Question: I try to generate pdf file by puppetter. It works good for one page but when I try to generate multipage pdf document, I have a bug with page breaks. HTML template is used for generate below. Please, help me if you can. Pre condition for reproduce: fill first page on 100% height and add title for block below.
HTML template
'''
function getHTMLTemplate(
height = 'auto',
component = '<div></div>',
style = '<style></style>',
header = '<div></div>',
footer = '<div></div>',
) {
return '
<!DOCTYPE html>
<html>
<head>
<meta charset="utf-8" />
<meta http-equiv="X-UA-Compatible" content="IE=edge">
<title>HTML to PDF Example</title>
<meta name="viewport" content="width=device-width, initial-scale=1">
<style>
* {margin: 0; padding: 0; border-spacing: 0;}
.page {
width: 210mm;
height: ${height};
overflow: hidden;
background: transparent;
margin-top: -1px !important;
margin-bottom: -1px !important;
}
body>div {
width: 100%;
position: fixed;
}
body>div:first-child {
top: 0;
}
body>div:nth-child(2) {
bottom: 0;
}
@page {
size: 'A4';
margin: 0;
}
@media print {
thead {display: table-header-group;}
tfoot {display: table-footer-group;}
html, body {
width: 210mm;
height: 297mm;
}
tbody::after {
content: '';
display: block;
page-break-after: always;
page-break-inside: avoid;
page-break-before: avoid;
}
}
.block {
top: 0;
width: 210mm;
height: 40px;
position: absolute;
background: #092a4e;
z-index: 1;
}
</style>
</head>
<body>
<div class="block"></div>
${header}
${footer}
<table>
<thead>
<tr>
<td>
${header}
</td>
</tr>
</thead>
<tbody>
<tr>
<td>
<div class="page">
${component}
${style}
</div>
</td>
</tr>
</tbody>
<tfoot>
<tr>
<td>
${footer}
</td>
</tr>
</tfoot>
</table>
</body>
</html>
';
}
'''
Generate PDF
'''
const browser = await puppeteer.launch({ args: ['--no-sandbox', '--disable-setuid-sandbox'] });
const page = await browser.newPage();
await page.emulateMediaType('print');
await page.setContent(utils.getHTMLTemplate('calc(891mm - 82px)', component, sheet.getStyleTags(), template.header, template.footer));
const buffer = await page.pdf({
format: "A4",
margin: { top: 0, bottom: 0, right: 0, left: 0 },
printBackground: true,
});
'''
Bug

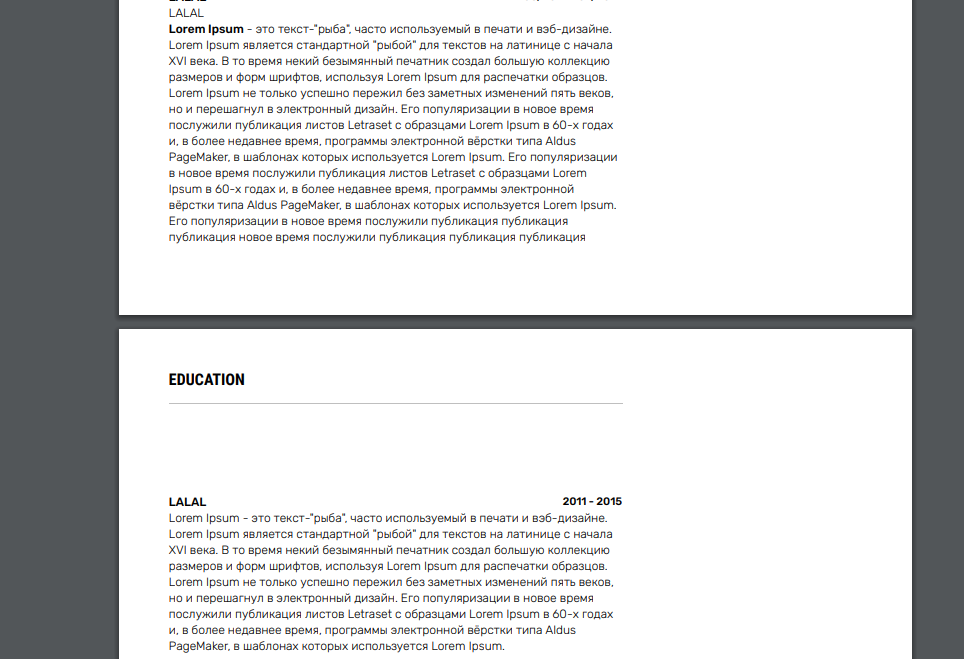
Answer: To avoid a div breaking into two pages, add a class (eg. "myDiv") to the div in html and include the below code in page CSS.
'''
@media print {
.myDiv {
break-inside: avoid;
}
}
'''